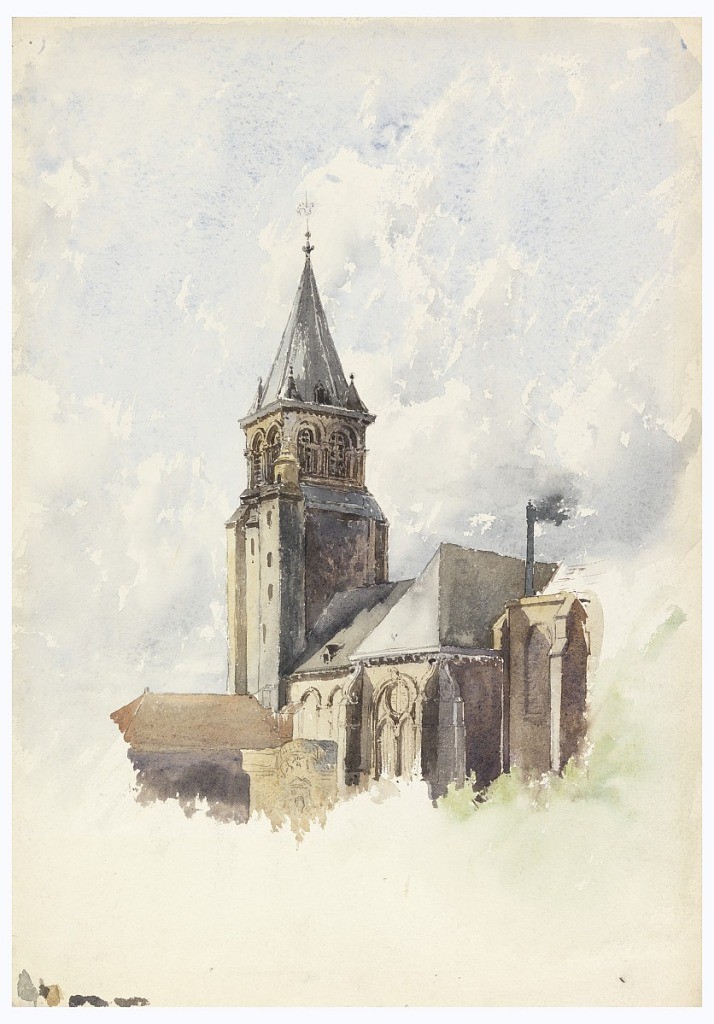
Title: Saint Germain-des-Prés, Paris
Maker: Whitney Warren Jr., American, 1864–1943
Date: ca. 1887
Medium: Brush and watercolor on paper
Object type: Drawing
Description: View of the steeple and roof of the church of Saint-Germain-des-Prés in Paris.